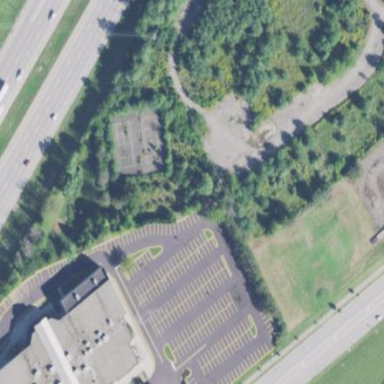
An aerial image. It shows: Parking area.